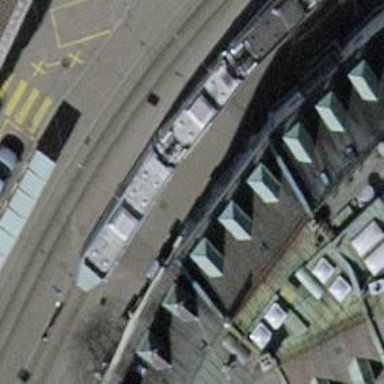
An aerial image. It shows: Platform for public transport and railway services.